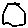
Label: hexagon